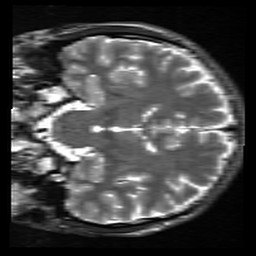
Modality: inplaneT2
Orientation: coronal
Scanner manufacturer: siemens
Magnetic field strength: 3 T
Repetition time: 7.02 s
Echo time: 0.069 s